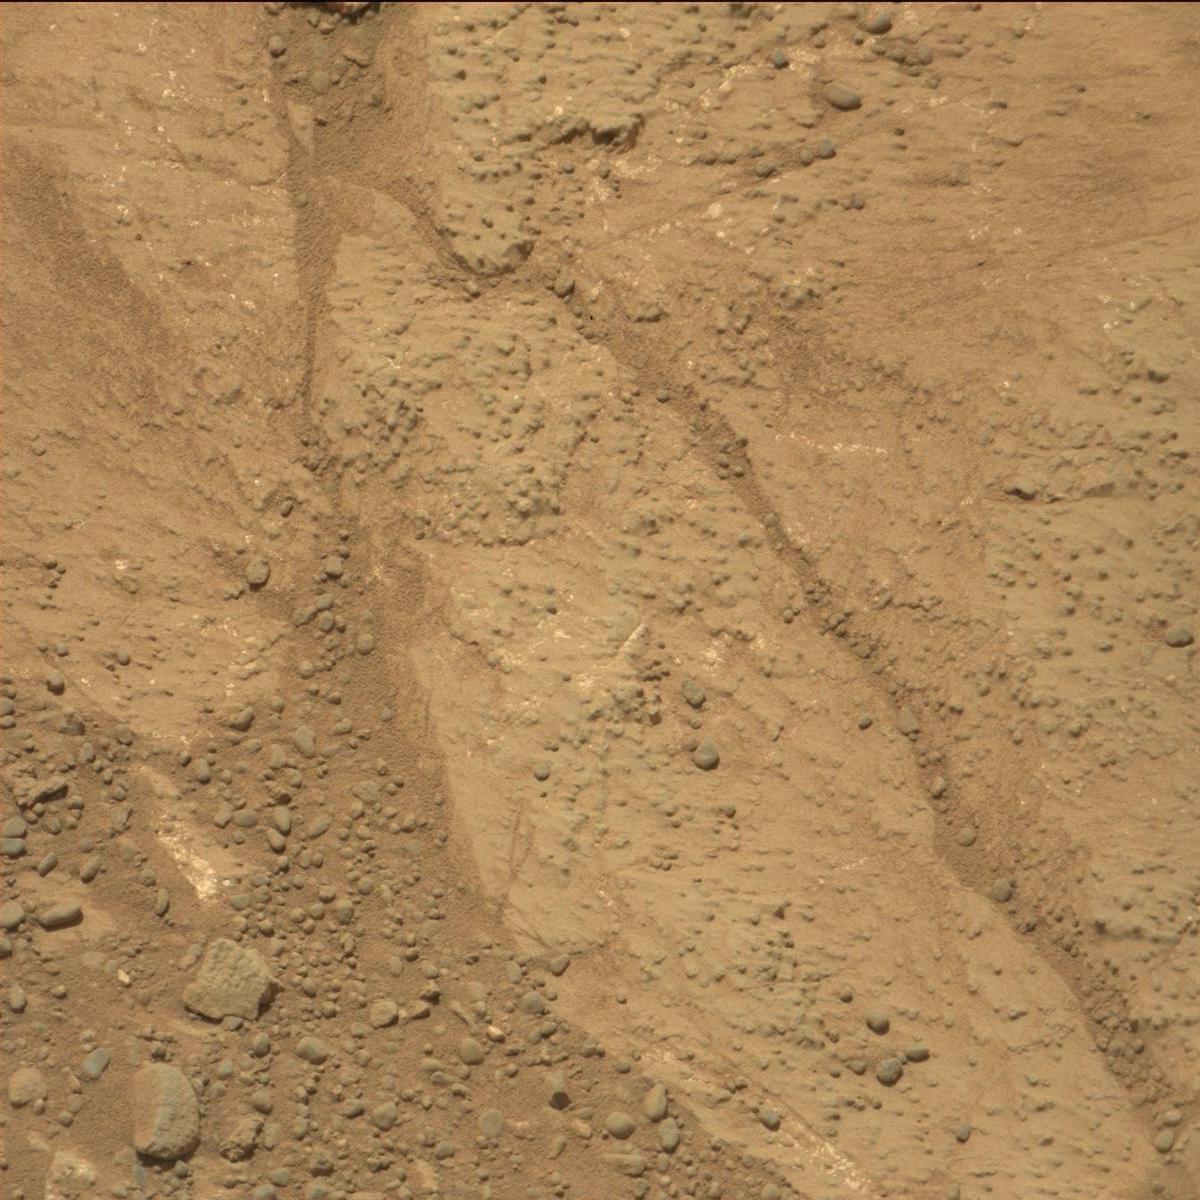
Terrain classes present: Bedrock, Rock, Sand / Soil